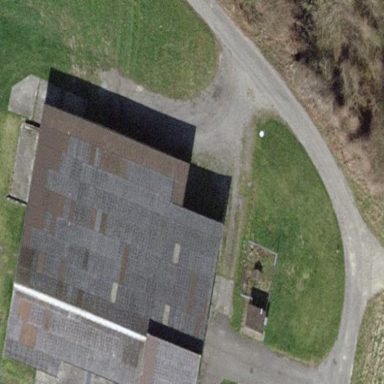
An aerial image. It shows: Farm auxiliary building with gabled roof.